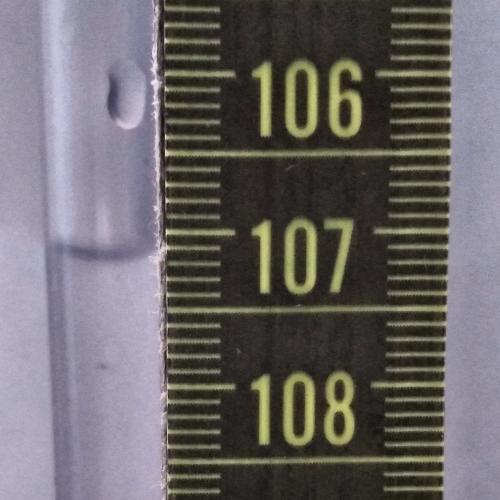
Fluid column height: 107.1 cm